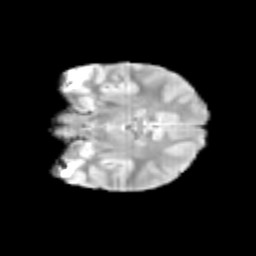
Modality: T2w
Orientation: coronal
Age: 11
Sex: female
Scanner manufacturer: siemens
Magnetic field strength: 3 T
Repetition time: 3.8 s
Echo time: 0.07 s